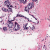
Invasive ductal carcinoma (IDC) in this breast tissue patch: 0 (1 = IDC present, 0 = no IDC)